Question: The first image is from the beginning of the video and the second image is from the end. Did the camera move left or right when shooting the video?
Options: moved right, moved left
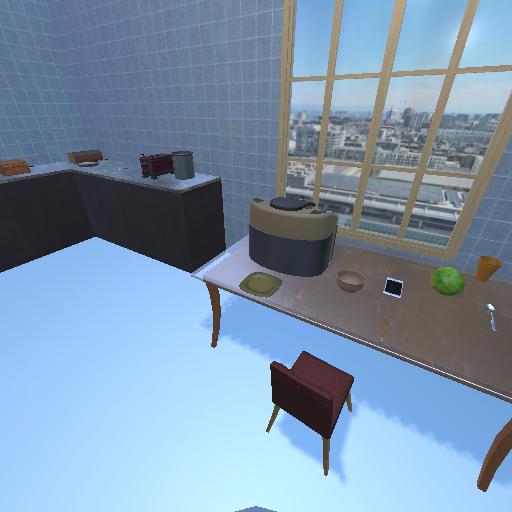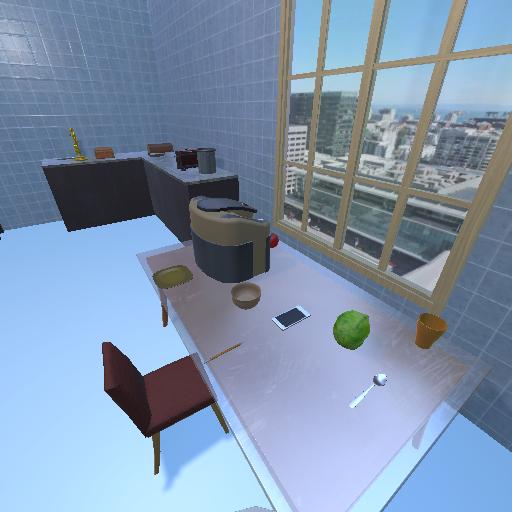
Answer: moved right